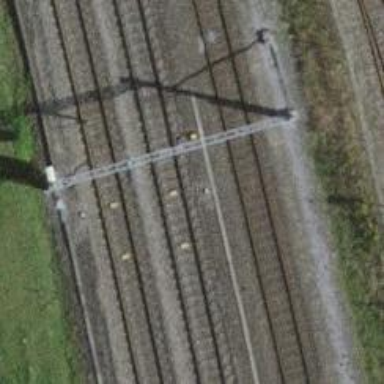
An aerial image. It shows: Electrified rail siding with contact line.